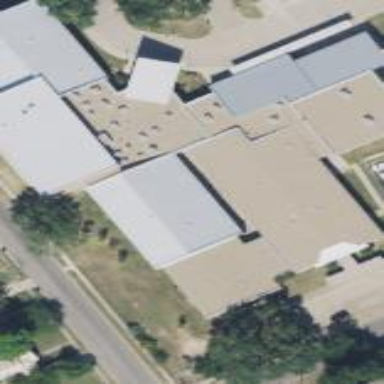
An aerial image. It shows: School.